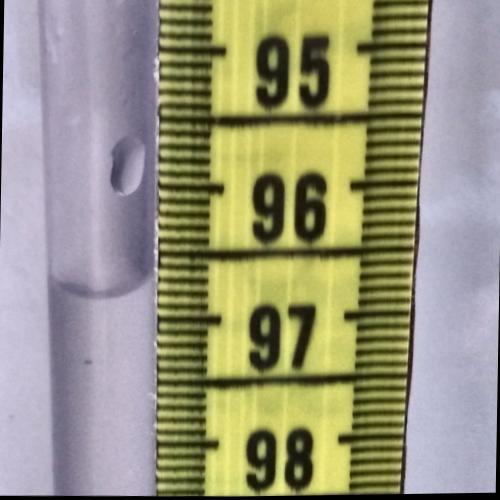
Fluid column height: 96.8 cm